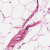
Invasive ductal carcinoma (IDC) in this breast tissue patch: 0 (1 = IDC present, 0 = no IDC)